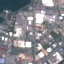
Label: Industrial